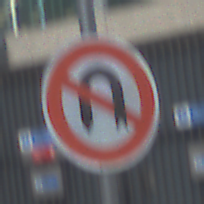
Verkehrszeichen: VerbotWenden
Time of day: MorningAfternoon
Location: Outdoor (Urban)
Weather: PartlyCloudy
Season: NotSpecified
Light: Natural